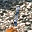
Label: 1